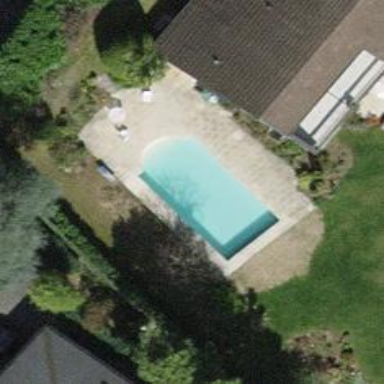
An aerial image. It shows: Swimming pool located in leisure land.